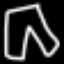
Label: pants